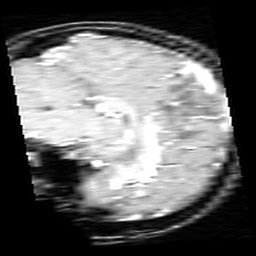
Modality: inplaneT1
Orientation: sagittal
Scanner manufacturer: ge
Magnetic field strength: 3 T
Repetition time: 0.2 s
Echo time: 0.0036 s